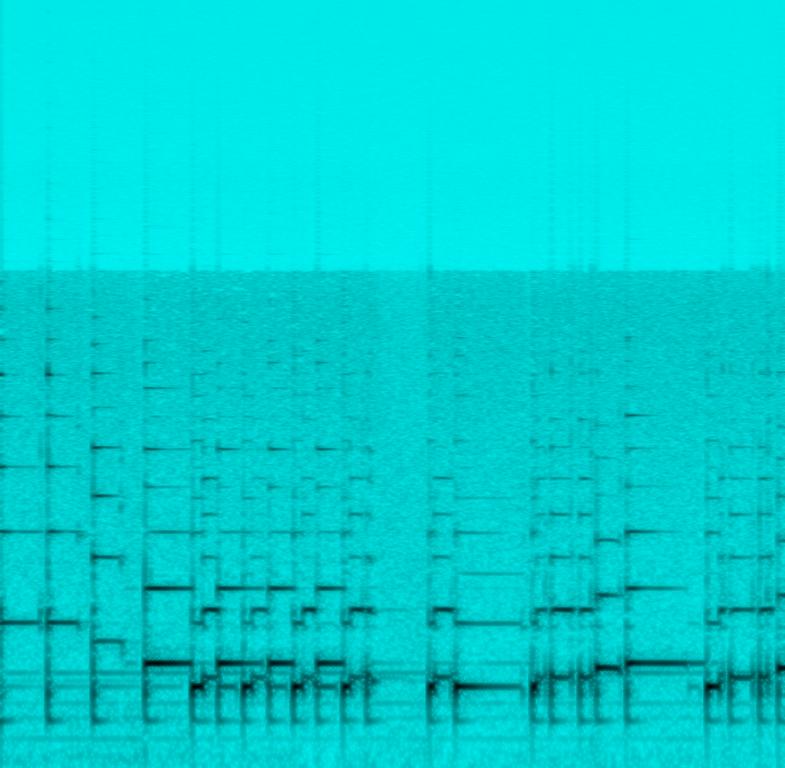
This music is a ukelele instrumental. The tempo is medium with a simple melody and a male voice at the end of this clip. This is a ukelele lesson/ tutorial.